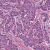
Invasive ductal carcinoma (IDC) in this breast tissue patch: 1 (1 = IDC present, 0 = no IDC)